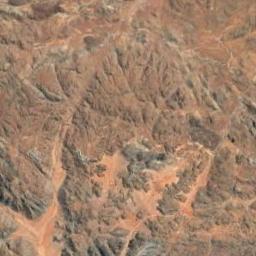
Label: mountain